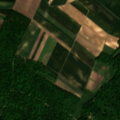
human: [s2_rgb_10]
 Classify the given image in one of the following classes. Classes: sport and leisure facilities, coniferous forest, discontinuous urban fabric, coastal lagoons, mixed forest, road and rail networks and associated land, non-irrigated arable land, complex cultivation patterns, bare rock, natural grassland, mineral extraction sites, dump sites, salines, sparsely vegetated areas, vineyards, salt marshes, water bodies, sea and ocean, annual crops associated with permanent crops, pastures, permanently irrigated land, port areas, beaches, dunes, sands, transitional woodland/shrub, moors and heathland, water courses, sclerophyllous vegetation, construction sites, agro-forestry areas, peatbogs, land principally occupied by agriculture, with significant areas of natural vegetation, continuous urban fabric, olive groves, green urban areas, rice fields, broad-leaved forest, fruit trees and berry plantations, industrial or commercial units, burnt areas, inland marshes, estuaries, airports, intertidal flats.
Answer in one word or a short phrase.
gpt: non-irrigated arable land, broad-leaved forest